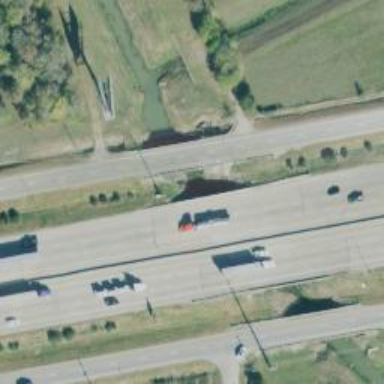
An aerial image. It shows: There is secondary road bridge with frontage road.